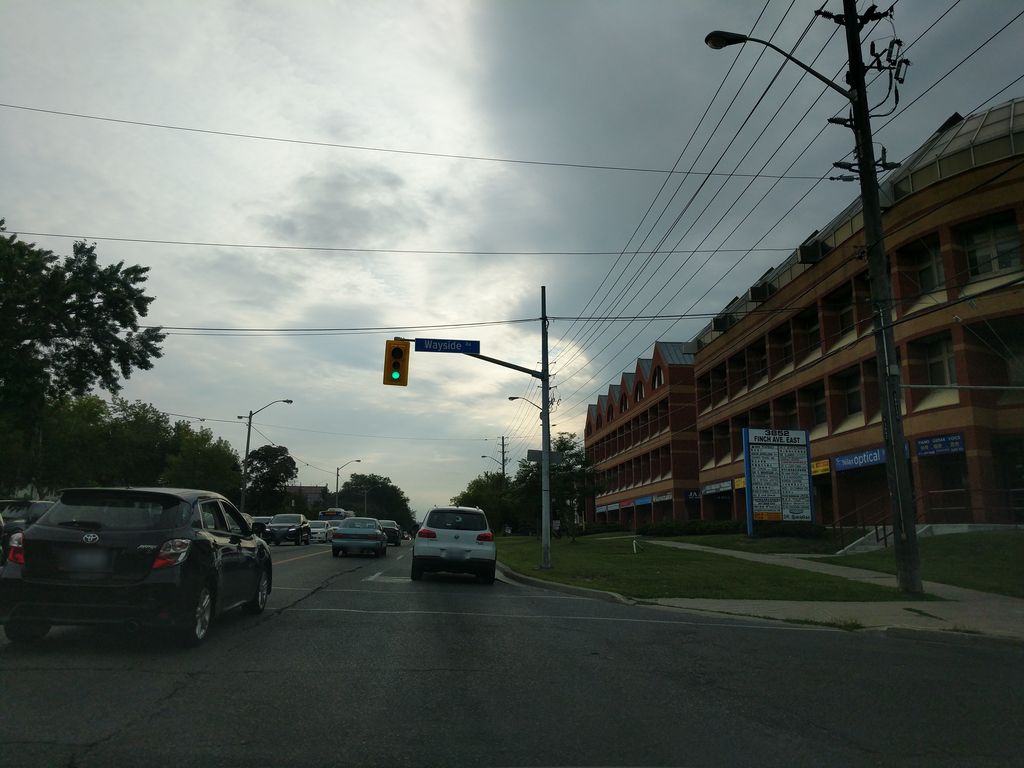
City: toronto